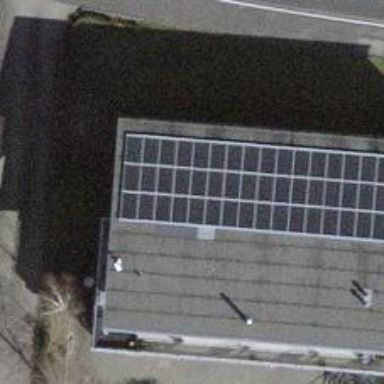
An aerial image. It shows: Solar power generator utilizing photovoltaic technology with solar photovoltaic panels.